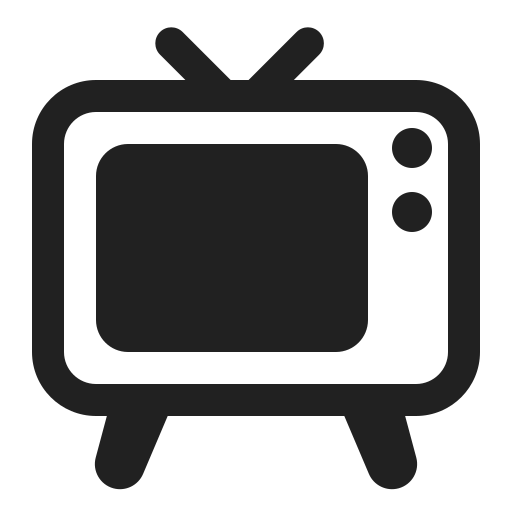
television high contrast